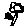
Label: flower